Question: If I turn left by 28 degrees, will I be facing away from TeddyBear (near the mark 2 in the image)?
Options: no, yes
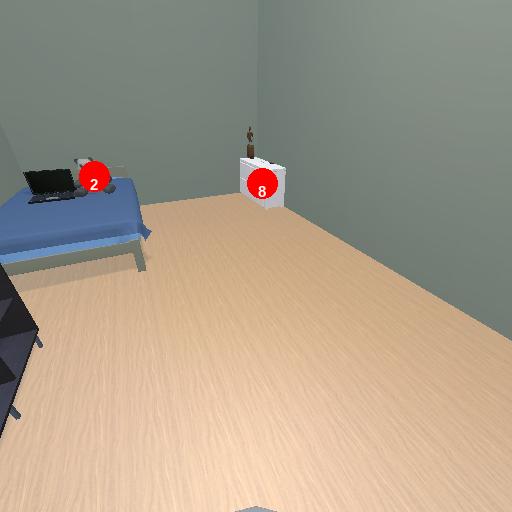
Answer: no